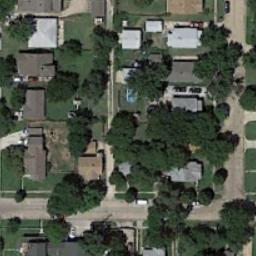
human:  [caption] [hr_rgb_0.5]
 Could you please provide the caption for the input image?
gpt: The medium residential area has some neatly arranged houses and trees on the grass and some roads go through the medium residential area .

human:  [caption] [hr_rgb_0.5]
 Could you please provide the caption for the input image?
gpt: The houses in the medium-sized residential area are arranged irregularly .

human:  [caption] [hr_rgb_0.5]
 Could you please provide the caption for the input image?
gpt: The medium residential is on the grass next to some trees and road .

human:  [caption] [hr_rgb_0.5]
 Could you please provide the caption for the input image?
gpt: There are many trees in the leisure area .

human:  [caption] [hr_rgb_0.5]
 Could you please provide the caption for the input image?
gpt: There are some green trees and buildings on the medium residential area .